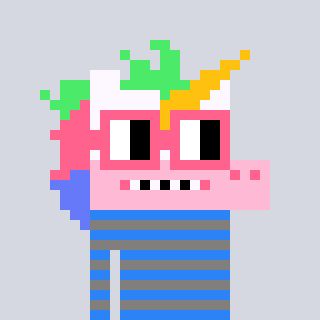
a pixel art character with square pink glasses, a unicorn-shaped head and a bluegrey-colored body on a cool background